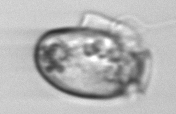
Label: Dinophysis_acuminata